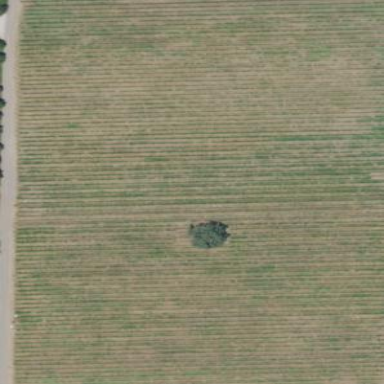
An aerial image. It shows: Vineyard with grape crops.